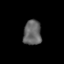
Tissue: prostate
Cell type: T cells
Senescence score: 0.8494
Nuclear area (px): 441
Mean DAPI intensity: 101.041